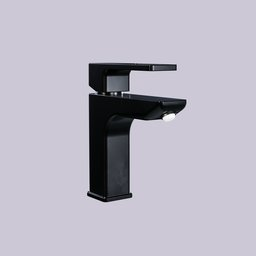
Label: appliances